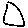
Label: triangle